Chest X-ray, PA view. Patient: 43 years old, sex M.
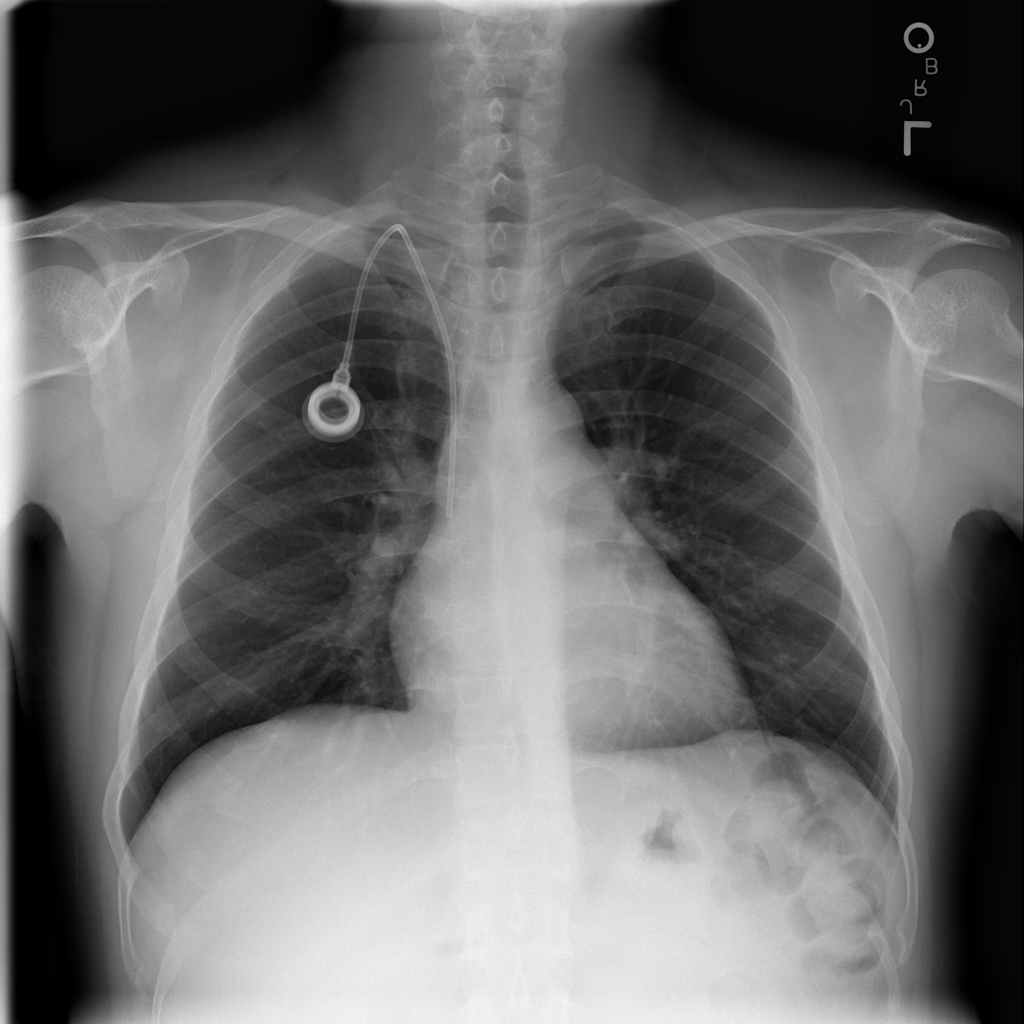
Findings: No Finding